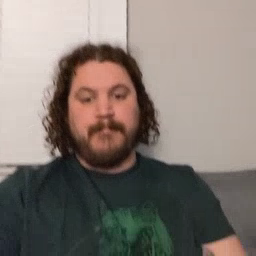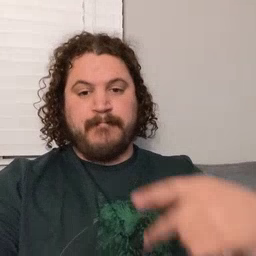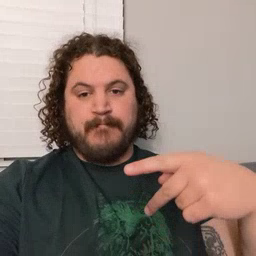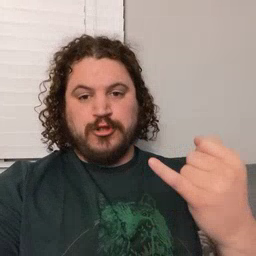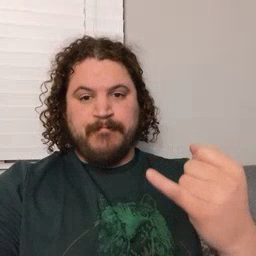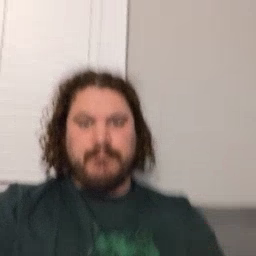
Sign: pajamas